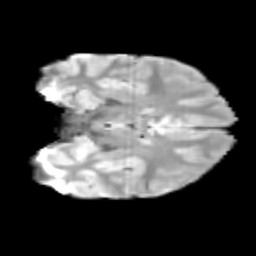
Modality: T2w
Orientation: coronal
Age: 11
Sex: male
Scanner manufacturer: siemens
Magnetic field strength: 3 T
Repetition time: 3.8 s
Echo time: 0.07 s